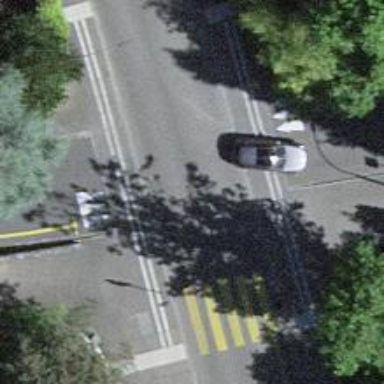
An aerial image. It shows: Marked road crossing.